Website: bh-photo
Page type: address-validator
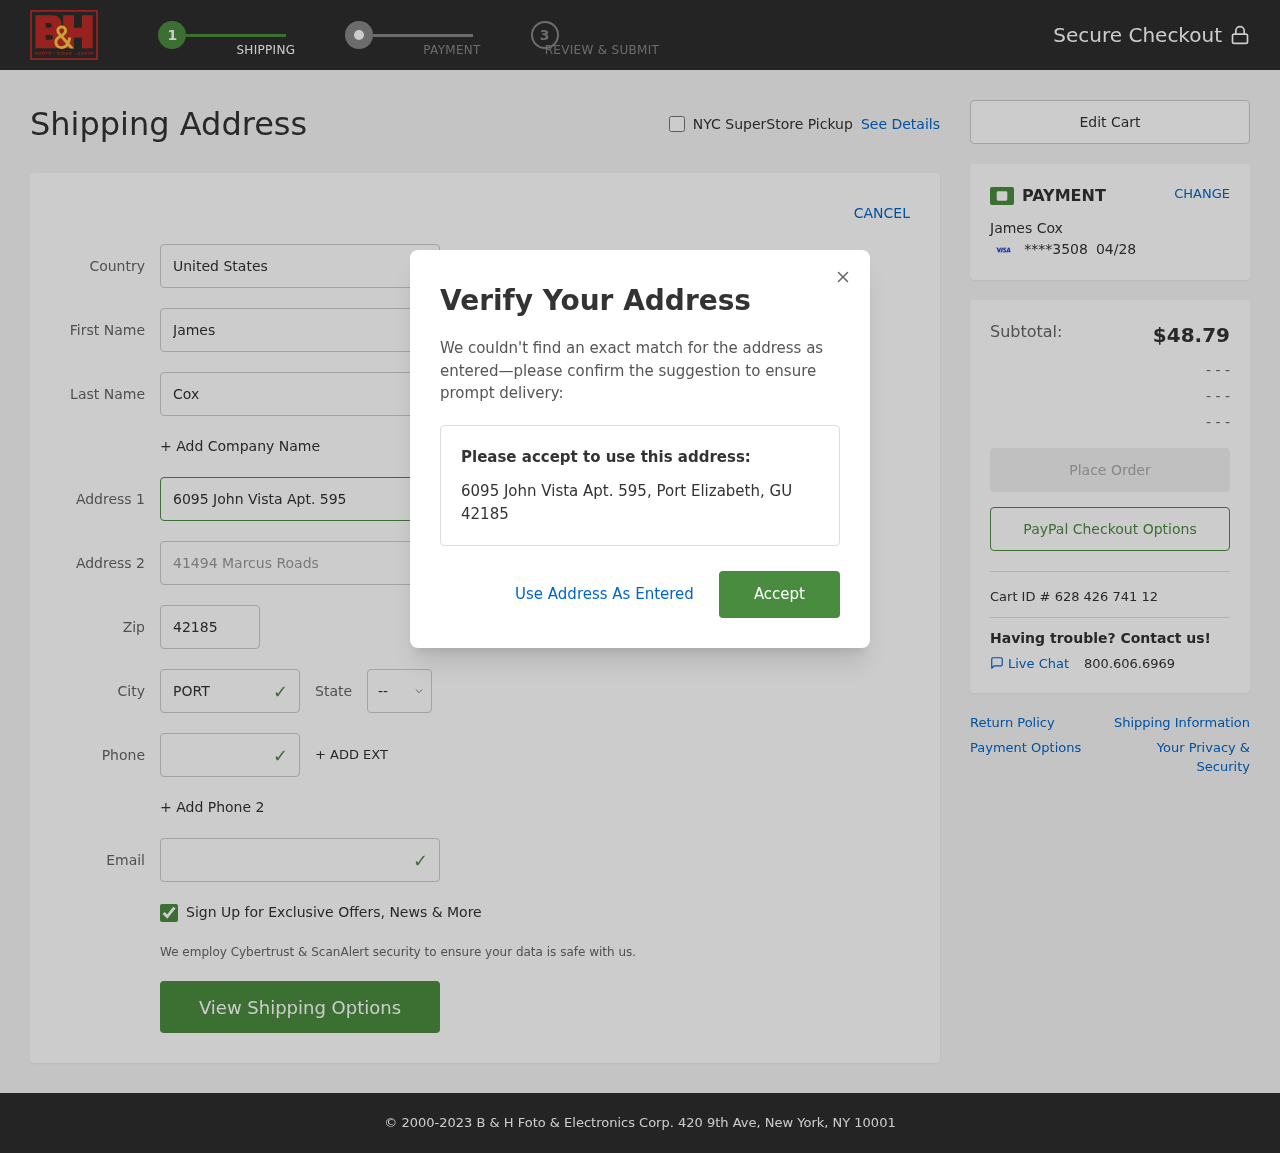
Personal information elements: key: PII_CARD_EXPIRY
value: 04/28
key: PII_CARD_LAST4
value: ****3508
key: PII_CITY
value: Port Elizabeth
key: PII_COUNTRY
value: United States
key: PII_EMAIL
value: james_cox@yahoo.com
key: PII_FIRSTNAME
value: James
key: PII_FULLNAME
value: James Cox
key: PII_LASTNAME
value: Cox
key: PII_PHONE
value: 8808590824
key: PII_POSTCODE
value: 42185
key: PII_STATE_ABBR
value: GU
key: PII_STREET
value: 6095 John Vista Apt. 595
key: PII_STREET2
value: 41494 Marcus Roads
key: PII_CITY_STATE_ZIP
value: Port Elizabeth, GU 42185
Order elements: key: ORDER_SUBTOTAL
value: $48.79
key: ORDER_ID
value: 628 426 741 12